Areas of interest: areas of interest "Huaibei New Agricultural Business Agricultural Products Grand Market"
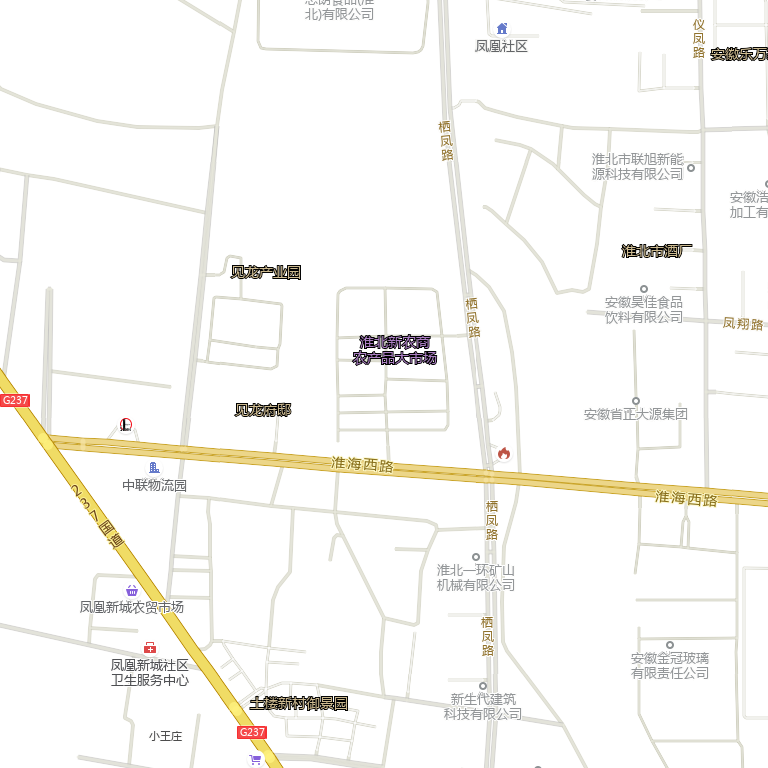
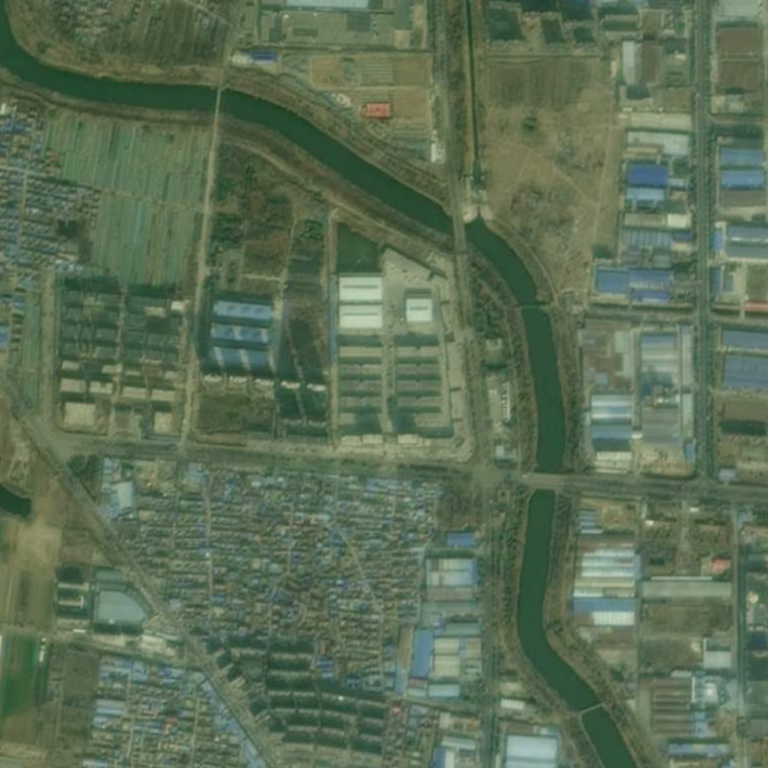